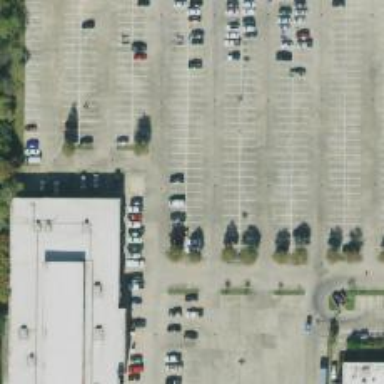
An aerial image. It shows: Parking space.